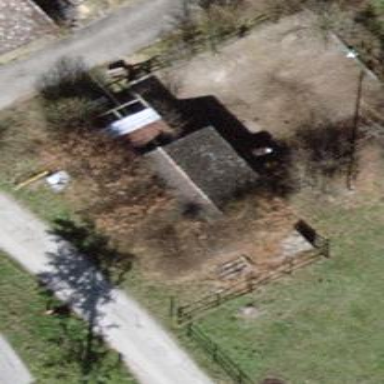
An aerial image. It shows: Shed.